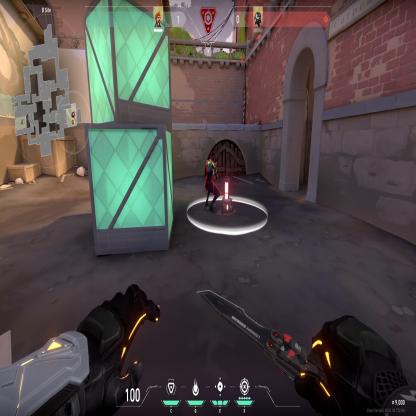
Label: planted spike ; enemy